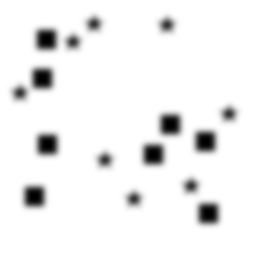
Squares: 8
Triangles: 0
Stars: 8
Total shapes: 16